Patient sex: F
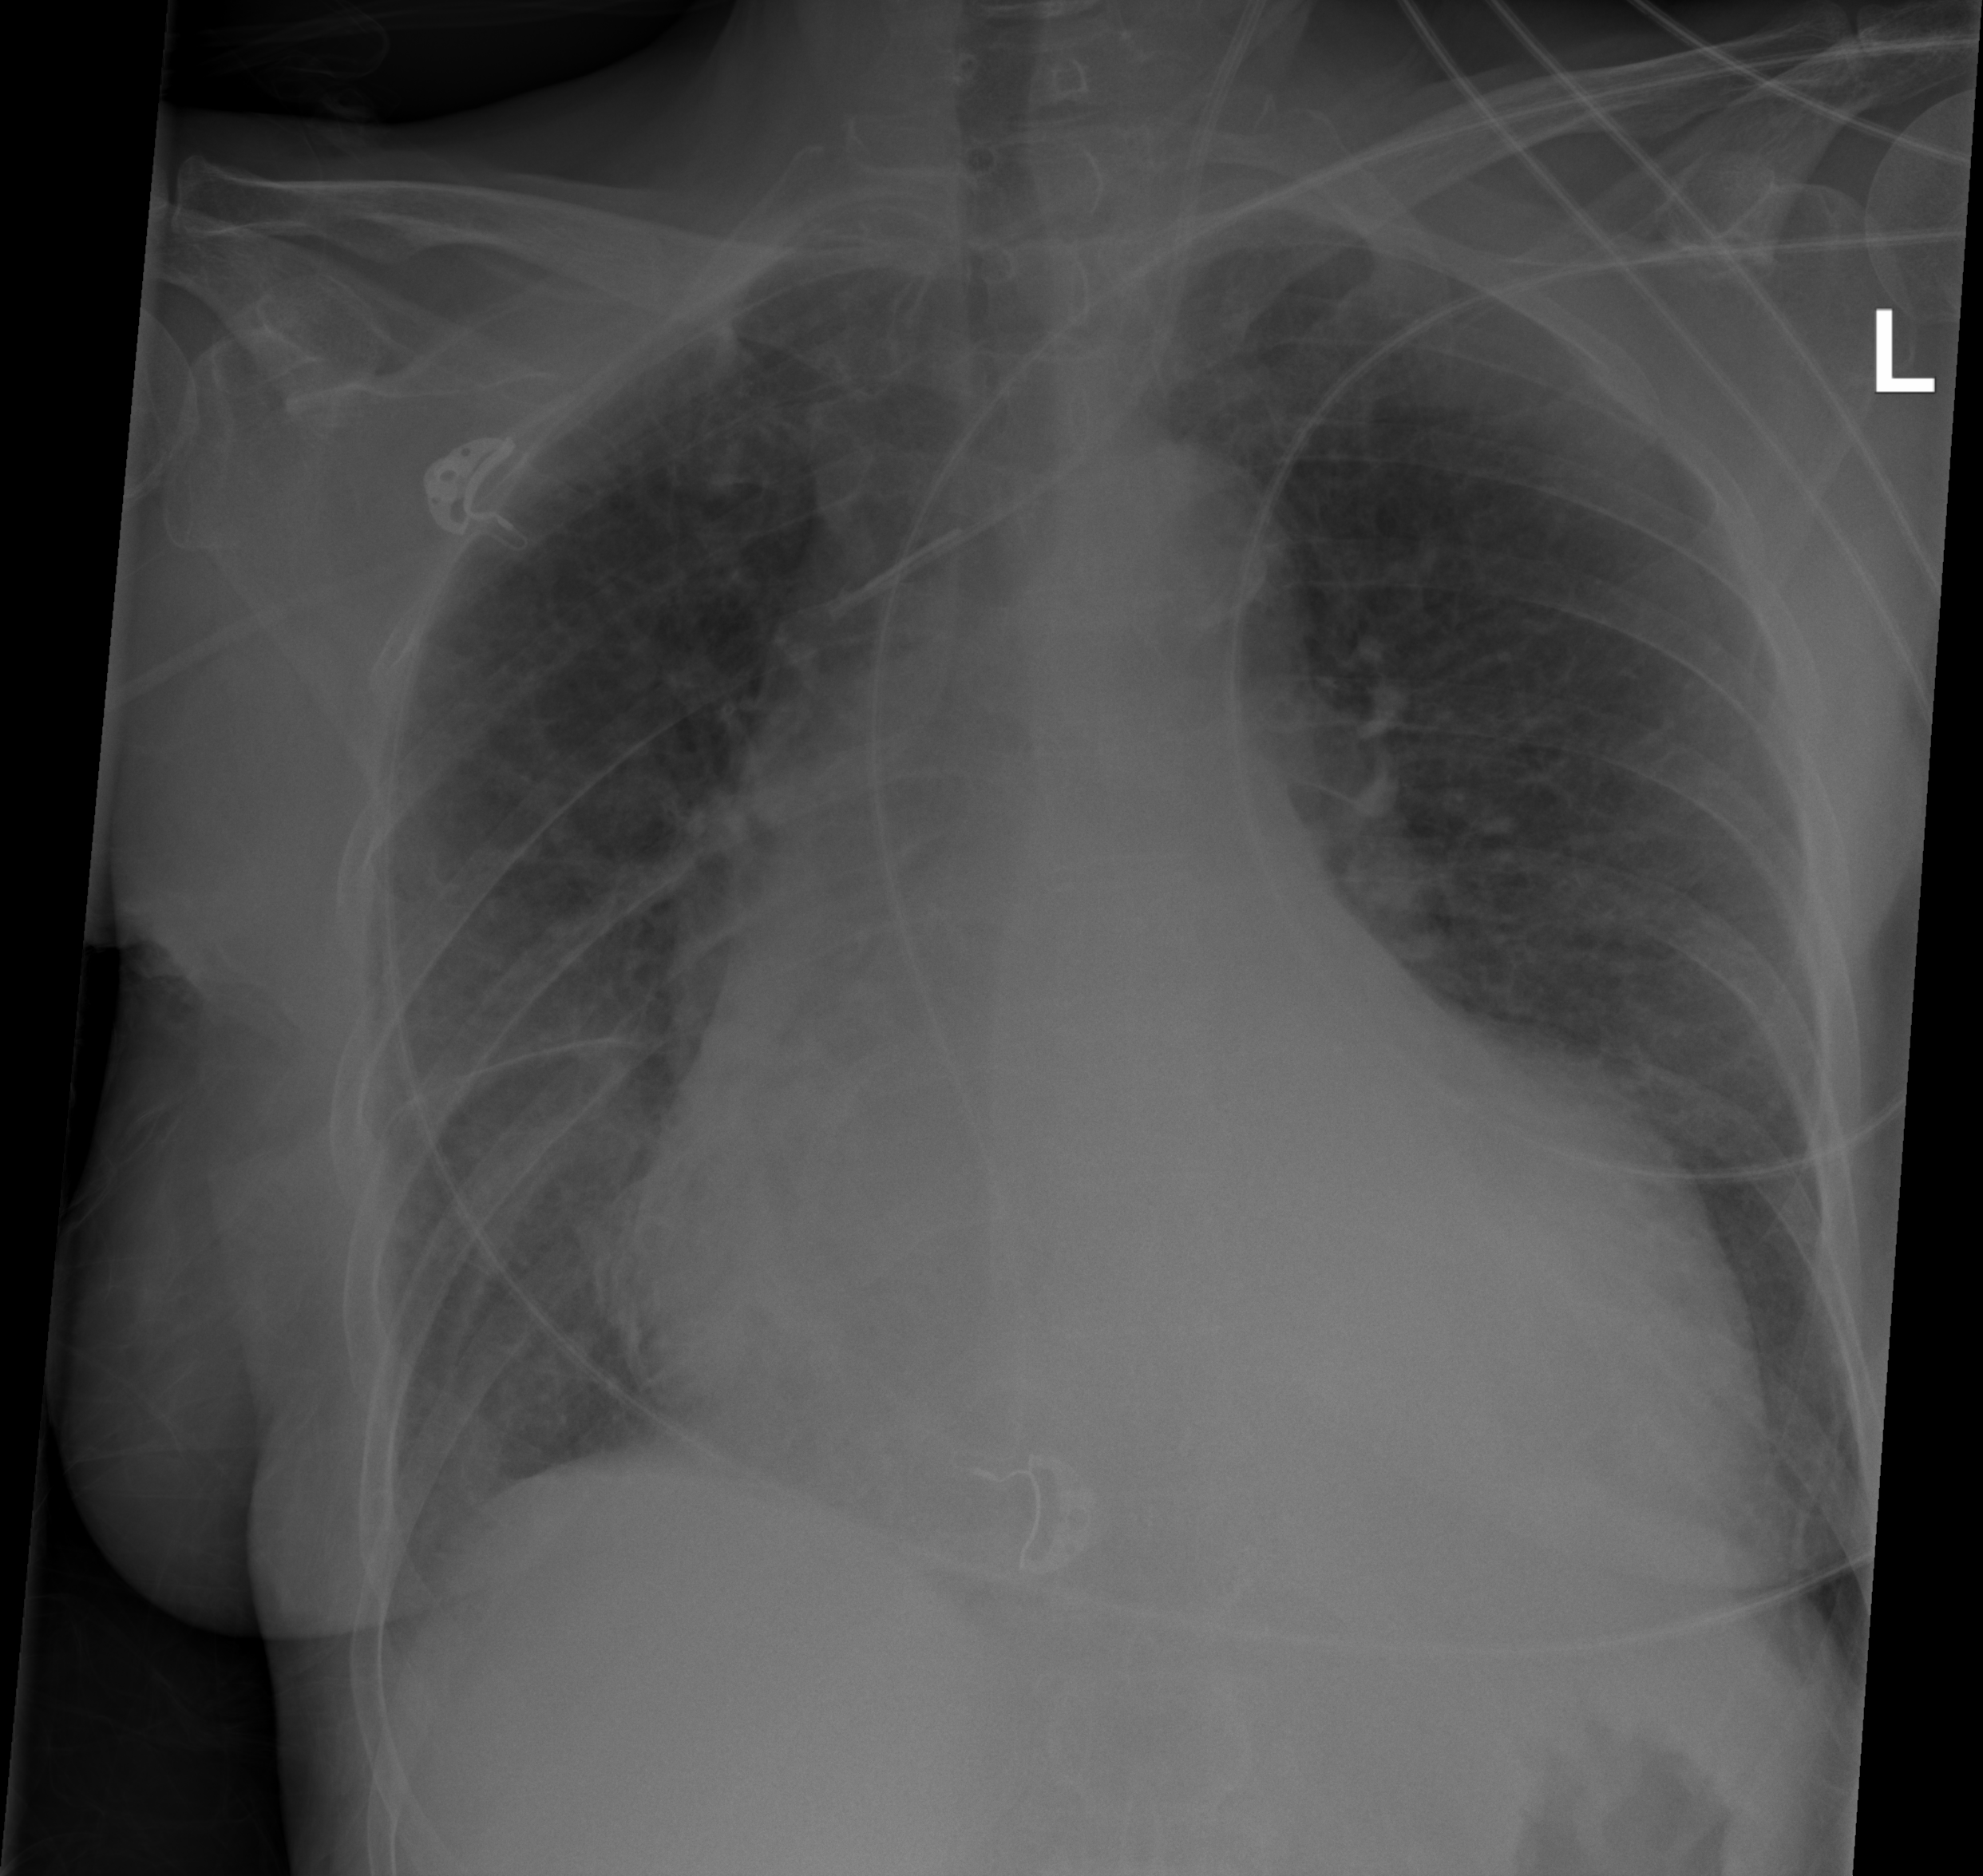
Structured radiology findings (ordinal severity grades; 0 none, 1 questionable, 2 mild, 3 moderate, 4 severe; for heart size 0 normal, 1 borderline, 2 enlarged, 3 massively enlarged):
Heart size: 3
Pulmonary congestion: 2
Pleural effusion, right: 2
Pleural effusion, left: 2
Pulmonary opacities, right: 0
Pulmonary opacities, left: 0
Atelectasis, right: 0
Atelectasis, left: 0